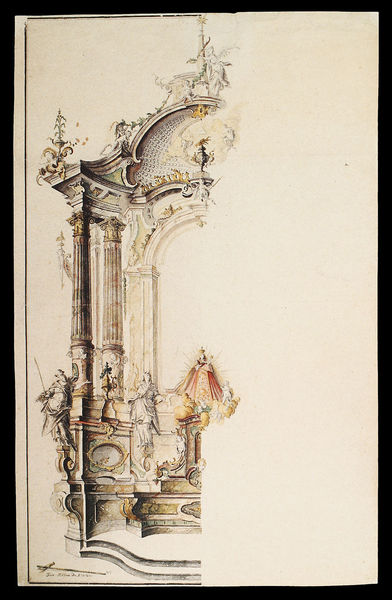
Titel: Birnau, Hochaltarentwurf
Künstler: Franz Anton Dirr
Institution: Konstanz, Wessenberggalerie
Schlagwörter: gott, himmel, braun, geschwungen, marmor, raum, skizze, säule, säulen, zeichnung, zimmer, rot, ornament, barock, stein, taube, bild, signatur, kirche, gold, mantel, statue, giebel, figuren, rundbogen, kuppel, treppe, treppen, ornamente, verzierung, stufen, tor, eingang, nische, hälfte, kreuz, religion, strahlen, jungfrau, schwert, soldat, mosaik, entwurf, ritter, altar, rom, kapitell, portal, statuen, christus, jesus, halb, heilige, maria, korinthisch, eintritt, plinte, kalligraphie, unvollständig, himmelskönigin, altaraufbau, hesims